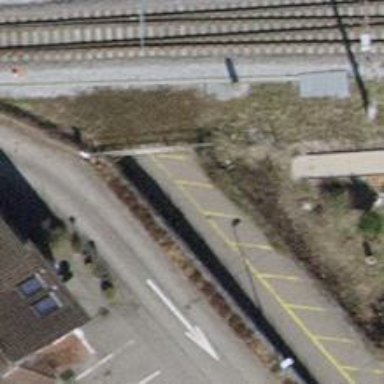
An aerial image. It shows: Tunnel with asphalt path inside. The path has separate asphalt surfaces designated for both cycling and walking.